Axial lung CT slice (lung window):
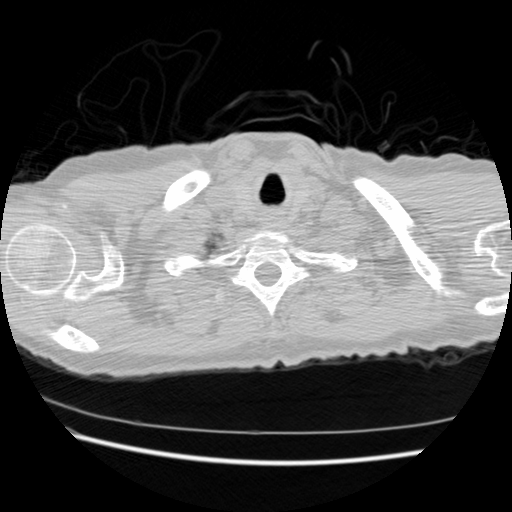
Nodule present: no